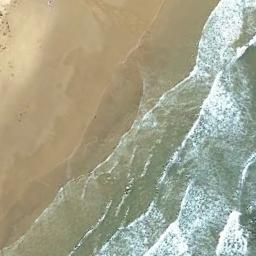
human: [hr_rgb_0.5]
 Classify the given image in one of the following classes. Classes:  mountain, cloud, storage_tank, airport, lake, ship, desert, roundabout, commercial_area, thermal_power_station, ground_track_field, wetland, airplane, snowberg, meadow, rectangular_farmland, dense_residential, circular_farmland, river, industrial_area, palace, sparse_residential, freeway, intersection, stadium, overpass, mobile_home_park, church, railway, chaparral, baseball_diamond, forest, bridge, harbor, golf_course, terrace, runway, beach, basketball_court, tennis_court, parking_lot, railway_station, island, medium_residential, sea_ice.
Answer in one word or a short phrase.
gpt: beach